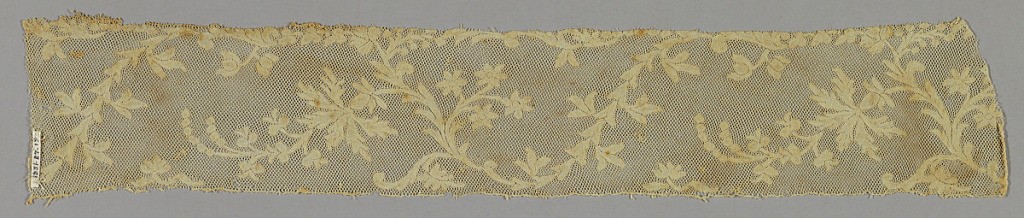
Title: Edging
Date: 18th century
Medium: linen Technique: bobbin lace (Valenciennes ground)
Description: Band of lace has a design of scrolling floral sprigs and leafy vines.